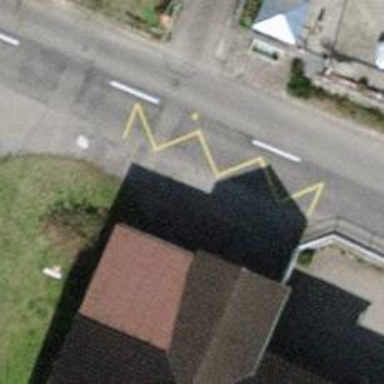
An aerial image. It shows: Bus stop with platform for public transport.